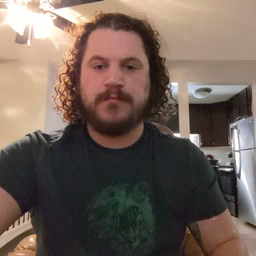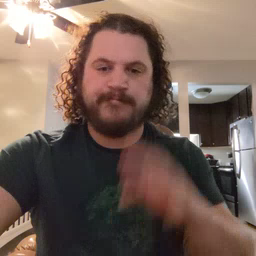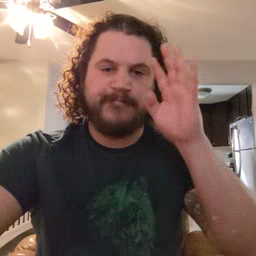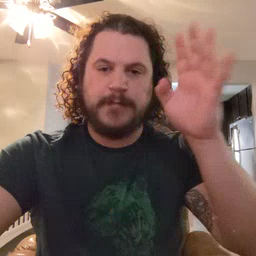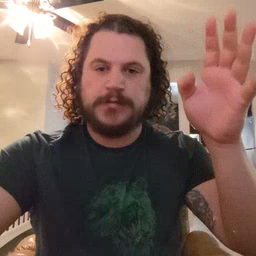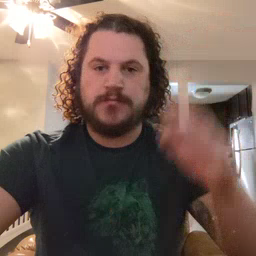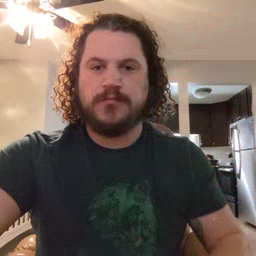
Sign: pretend